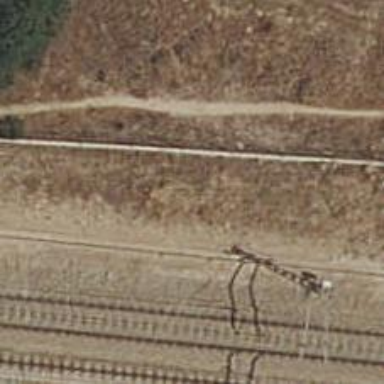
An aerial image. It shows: Fence.